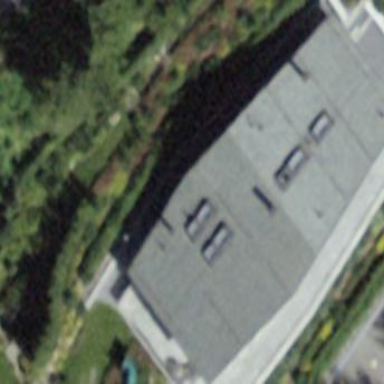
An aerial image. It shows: Building with tile roof.